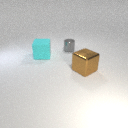
small gray metal cylinder to the right of large cyan rubber cube